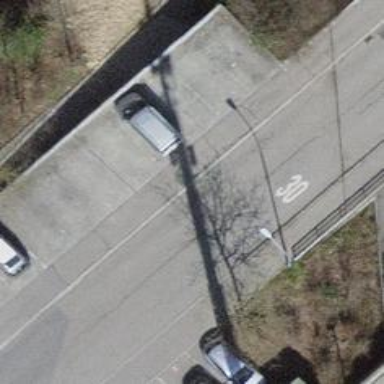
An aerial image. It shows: Residential road with asphalt surface. There is bridge with separate sidewalks on both sides.